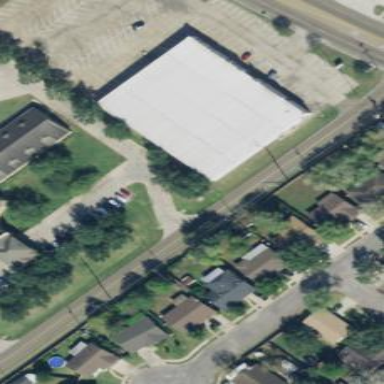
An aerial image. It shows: Building that houses bowling alley.